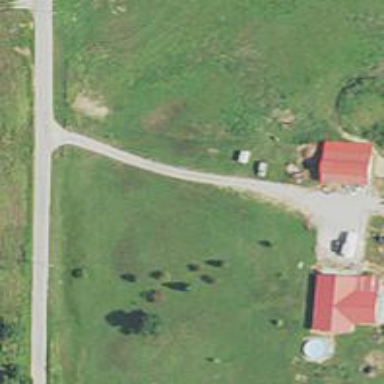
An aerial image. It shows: Driveway leading to service road.